Question: I have a question about divs and frames.
When you have a dropdown list inside a frame, and you press the dropdown, the dropdown will be shown outside your frame. I have an alternative dropdown (it almost has the same property's but I had to display the elements next to each other), so the elements are shown in a div.
My question.
Is there a way, when you press the alternative dropdown, that the div will be shown on top of the frame? To be more clear, I made a drawing.
1 & 2 are the examples I had.
1 is when I added the frame with the height and width of the yellow div. In 2: I used a larger height, but it is shown behind the next frame.
I also tried to place frame 2 on top of frame 1, but then I could not select an element in my alternative dropdown.
The only solution with those dropdowns was when I worked with frames, it's no option to say: work with divs.
I hope there is someone who has an idea how to solve this problem?
This is the code I use now:
'''
<div id="site_content">
<div class="site_Wrapper">
<div id="test">
<div id="content">
<?php if (substr(fruit,0,4) == "apple"){ ?>
<iframe name="resultaat" src="/fruits/apple.php?<?php print FRUIT; ?>" id="resultaat" width="660" height="250" frameborder="0" scrolling="auto" marginwidth="0"></iframe>
<? } else { ?>
<iframe name="resultaat" id="resultaat" src="/fruits/empty.php" width="660" height="250" frameborder="0" scrolling="no" marginwidth="0"></iframe>
<? } ?>
</div>
<div id="BB_Wrapper">
<iframe name="vulin" id="vulin" src="/fruits/healty.php" width="280" height="370" frameborder="0" scrolling="no" marginwidth="0"></iframe>
</div>
</div>
<div class="clearFloat">&nbsp;</div>
</div>
</div>
'''

Thank you so much in advance!!
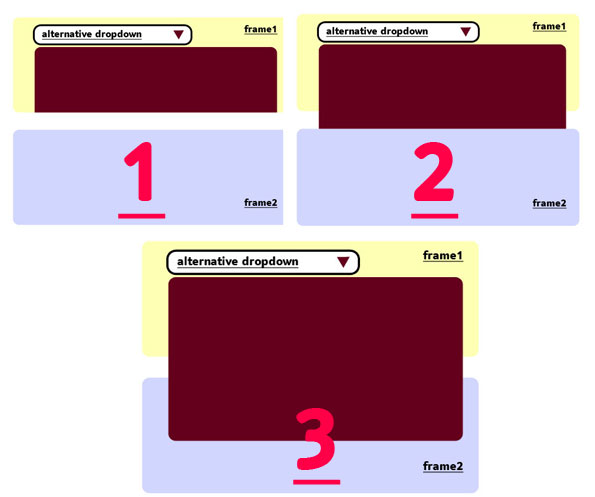
Answer: > Is there a way, when you press the alternative dropdown, that the div will be shown on top of the frame?
No. Select elements are native UI controls. Div elements are part of the page.
The closest you could come would be to have a duplicate div in the framed page and line them up very very carefully. (That way lies madness).